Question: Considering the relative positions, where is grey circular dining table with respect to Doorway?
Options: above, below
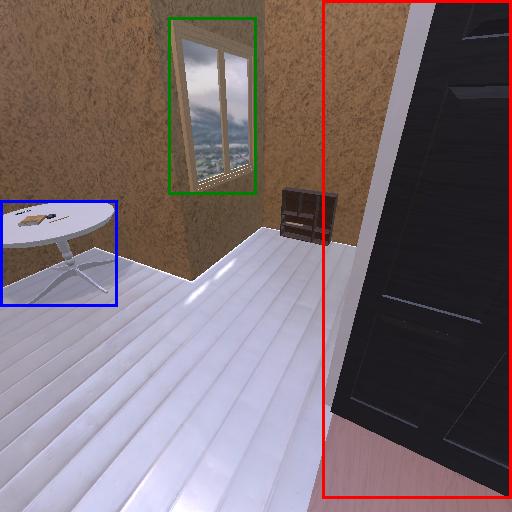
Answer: above